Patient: sex M, age 42
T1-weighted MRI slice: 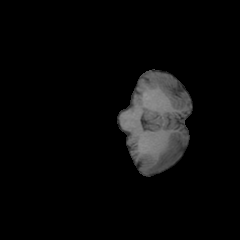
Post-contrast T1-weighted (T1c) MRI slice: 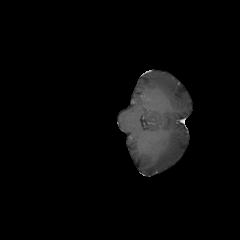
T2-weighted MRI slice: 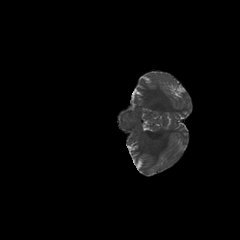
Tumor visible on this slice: no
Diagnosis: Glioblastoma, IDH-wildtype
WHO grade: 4